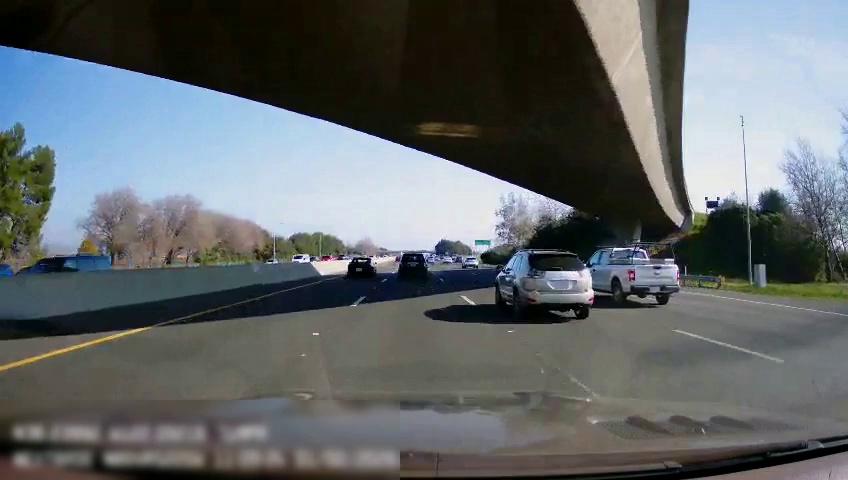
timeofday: Day
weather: Sunny
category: Drivable Space
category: Vehicles | Truck
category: Vehicles | SUV
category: Vehicles | SUV
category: Vehicles | Car
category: Vehicles | SUV
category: Vehicles | Car
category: Vehicles | Car
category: Vehicles | SUV
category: Vehicles | Car
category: Vehicles | Car
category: Vehicles | Truck
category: Vehicles | Car
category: Lanes | Alternate Lane
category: Lanes | Current Lane
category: Lanes | Current Lane
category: Lanes | Alternate Lane
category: Lanes | Alternate Lane
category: Lanes | Alternate Lane
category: Traffic | Signs